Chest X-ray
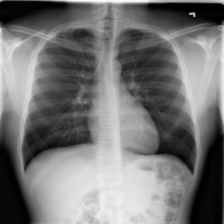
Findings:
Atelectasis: negative
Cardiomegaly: negative
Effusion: negative
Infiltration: positive
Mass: negative
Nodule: negative
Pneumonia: negative
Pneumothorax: negative
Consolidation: negative
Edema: negative
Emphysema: negative
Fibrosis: negative
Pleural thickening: negative
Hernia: negative